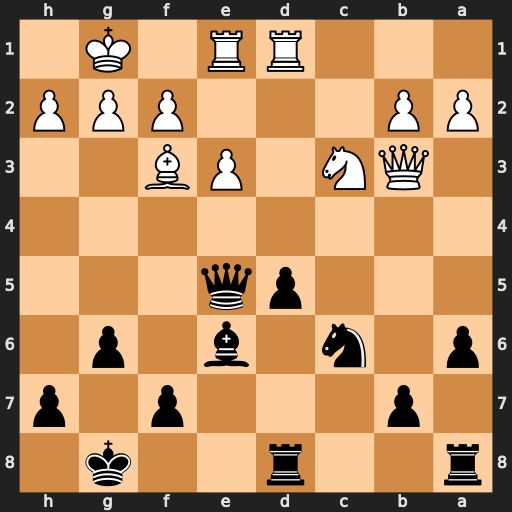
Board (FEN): r2r2k1/1p3p1p/p1n1b1p1/3pq3/8/1QN1PB2/PP3PPP/3RR1K1
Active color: b
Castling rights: -
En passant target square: -
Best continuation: d4 Qxb7 dxc3 bxc3 Na5